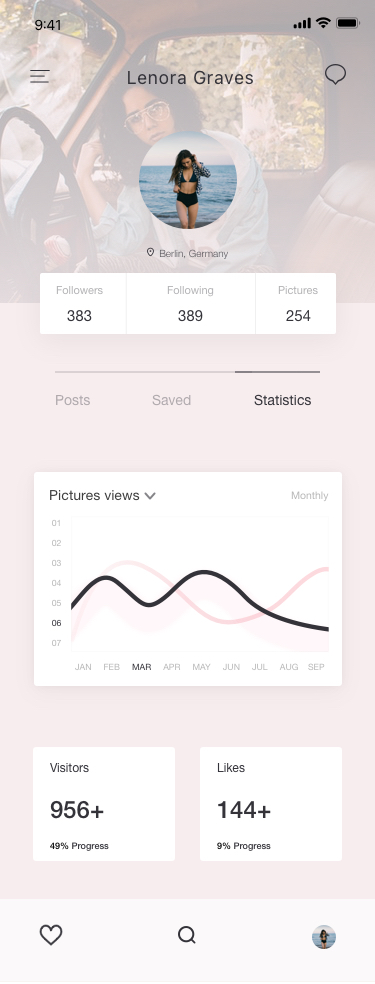
Text in this UI design:
Berlin, Germany
9% Progress
144+
Likes
49% Progress
956+
Visitors
Pictures views
JAN     FEB     MAR     APR     MAY     JUN     JUL     AUG    SEP
01

02

03

04

05

06

07

Monthly
Posts
Statistics
Saved
Pictures
254
Following
389
Followers
383